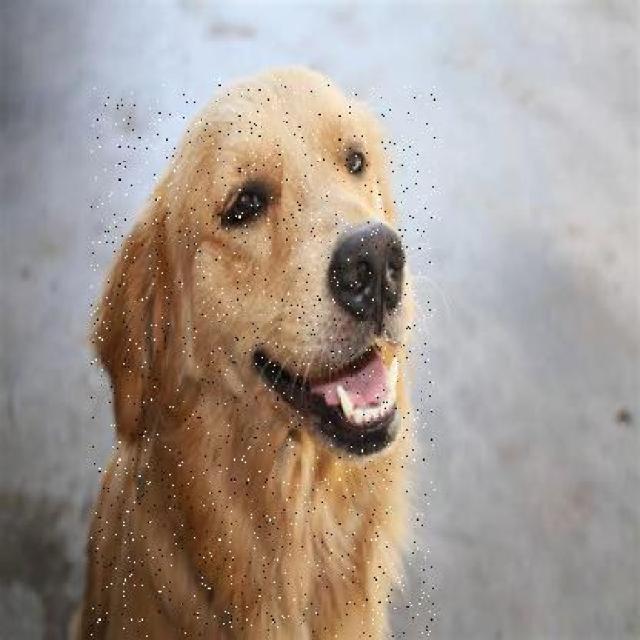
Healthy canine skin — no visible lesions, inflammation, or abnormalities. The skin and coat appear normal.